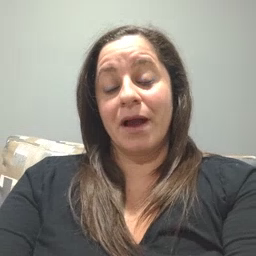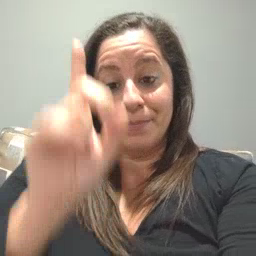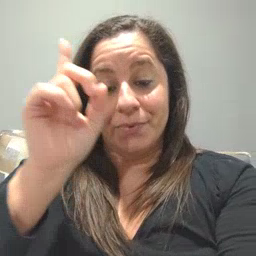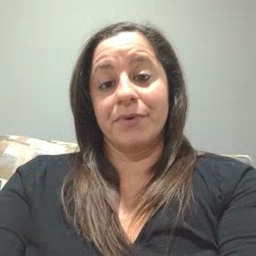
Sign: up